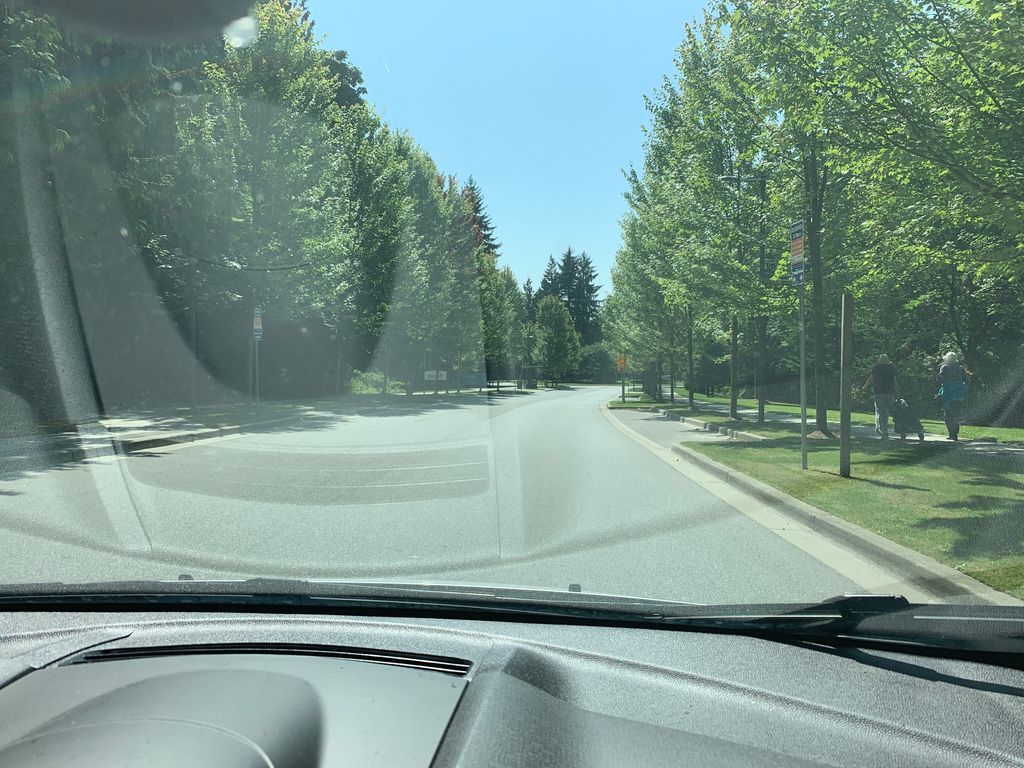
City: vancouver